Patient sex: F
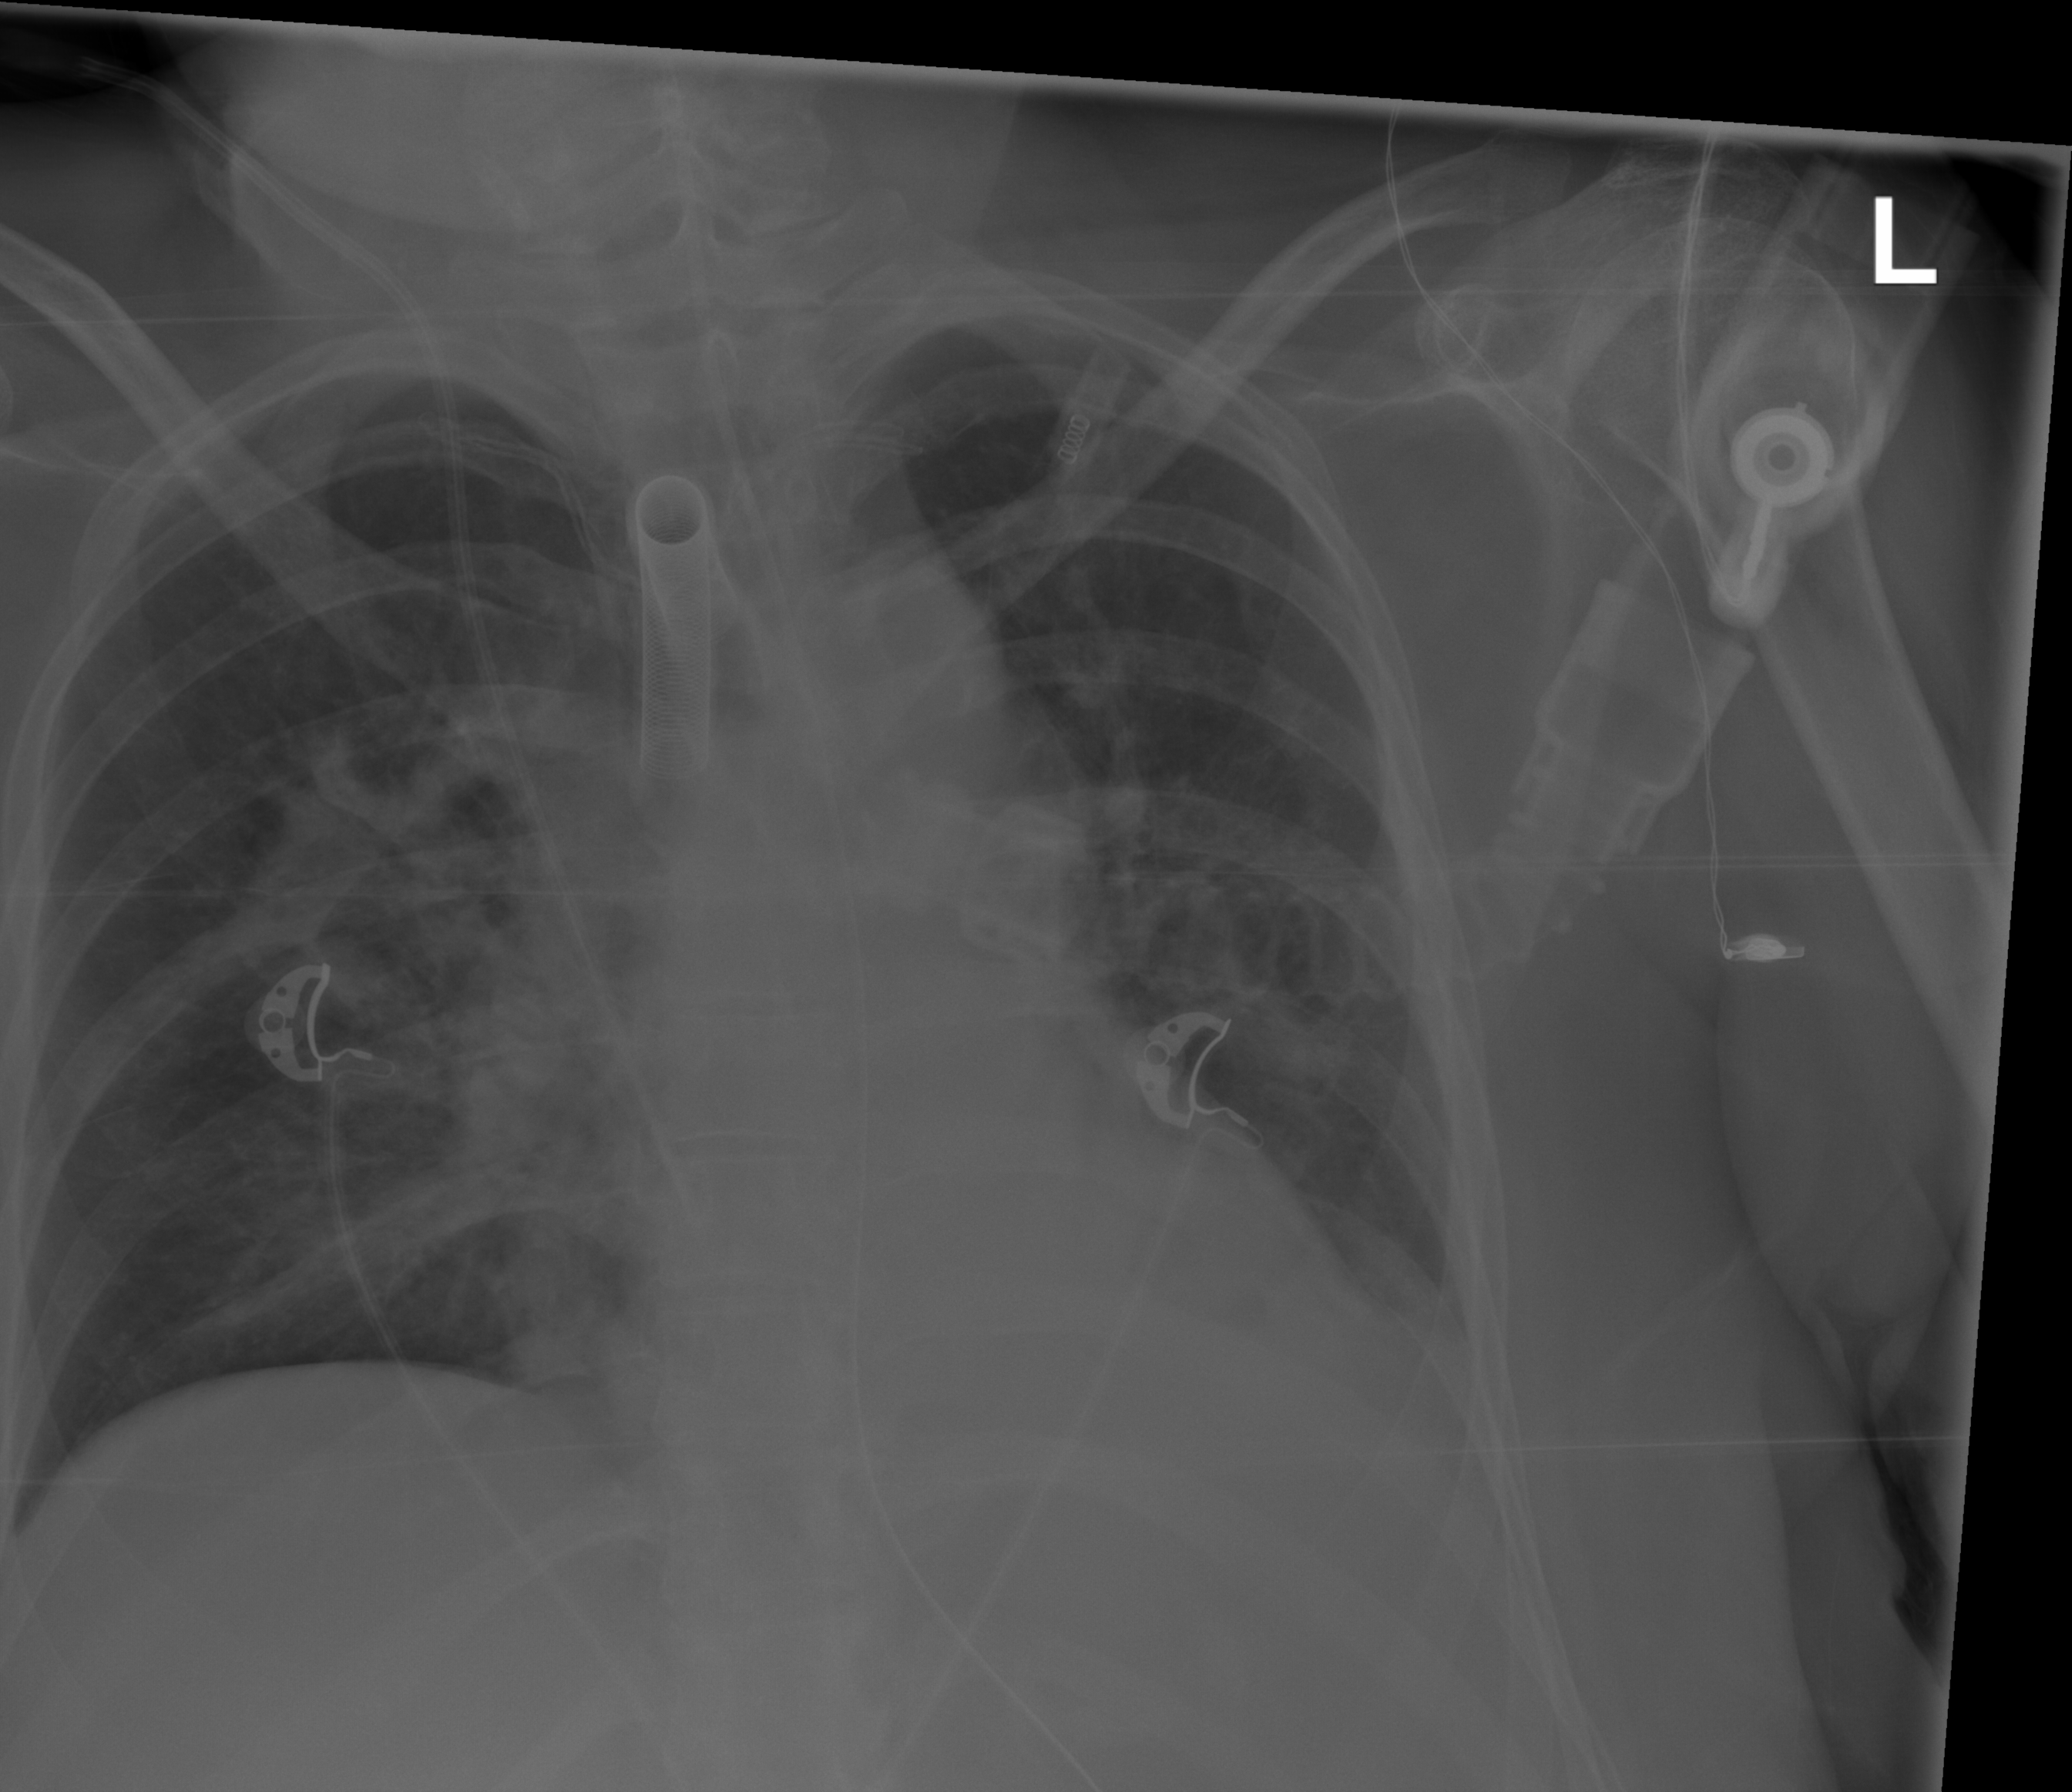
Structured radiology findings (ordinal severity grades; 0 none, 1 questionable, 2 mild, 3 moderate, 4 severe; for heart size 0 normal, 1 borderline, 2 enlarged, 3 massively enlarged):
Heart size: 0
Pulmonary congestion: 0
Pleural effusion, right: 0
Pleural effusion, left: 0
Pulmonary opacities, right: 3
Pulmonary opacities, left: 2
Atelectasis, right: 0
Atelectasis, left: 0